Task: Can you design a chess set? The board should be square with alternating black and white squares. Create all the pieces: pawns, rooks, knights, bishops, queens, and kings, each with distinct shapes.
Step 4723:
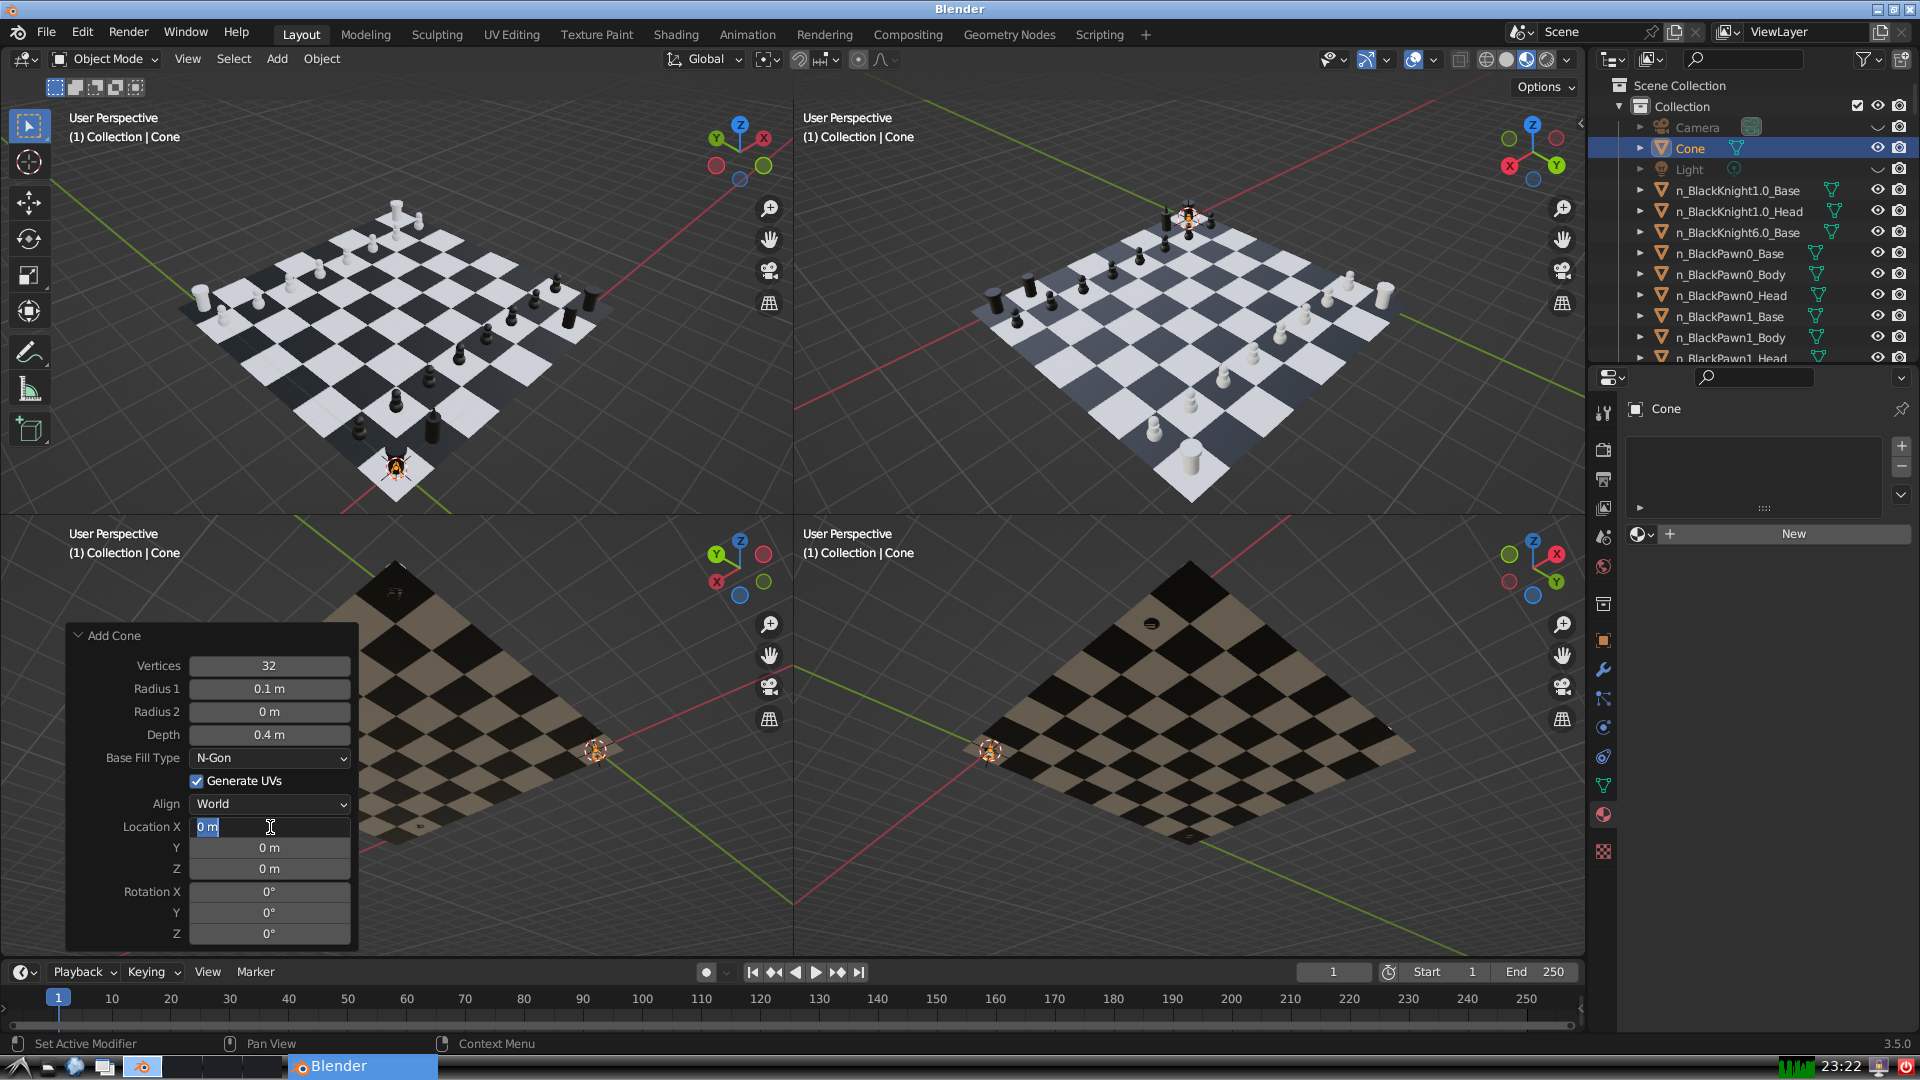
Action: input_text: 6.0